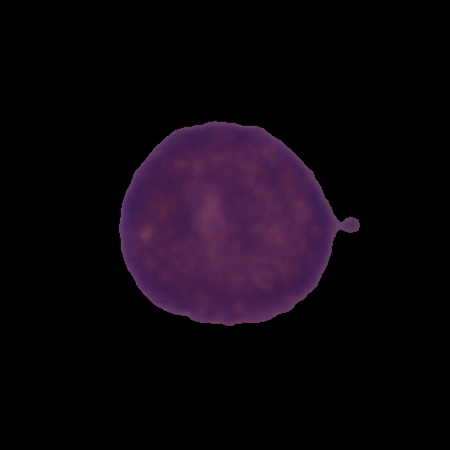
Label: healthy